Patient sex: F
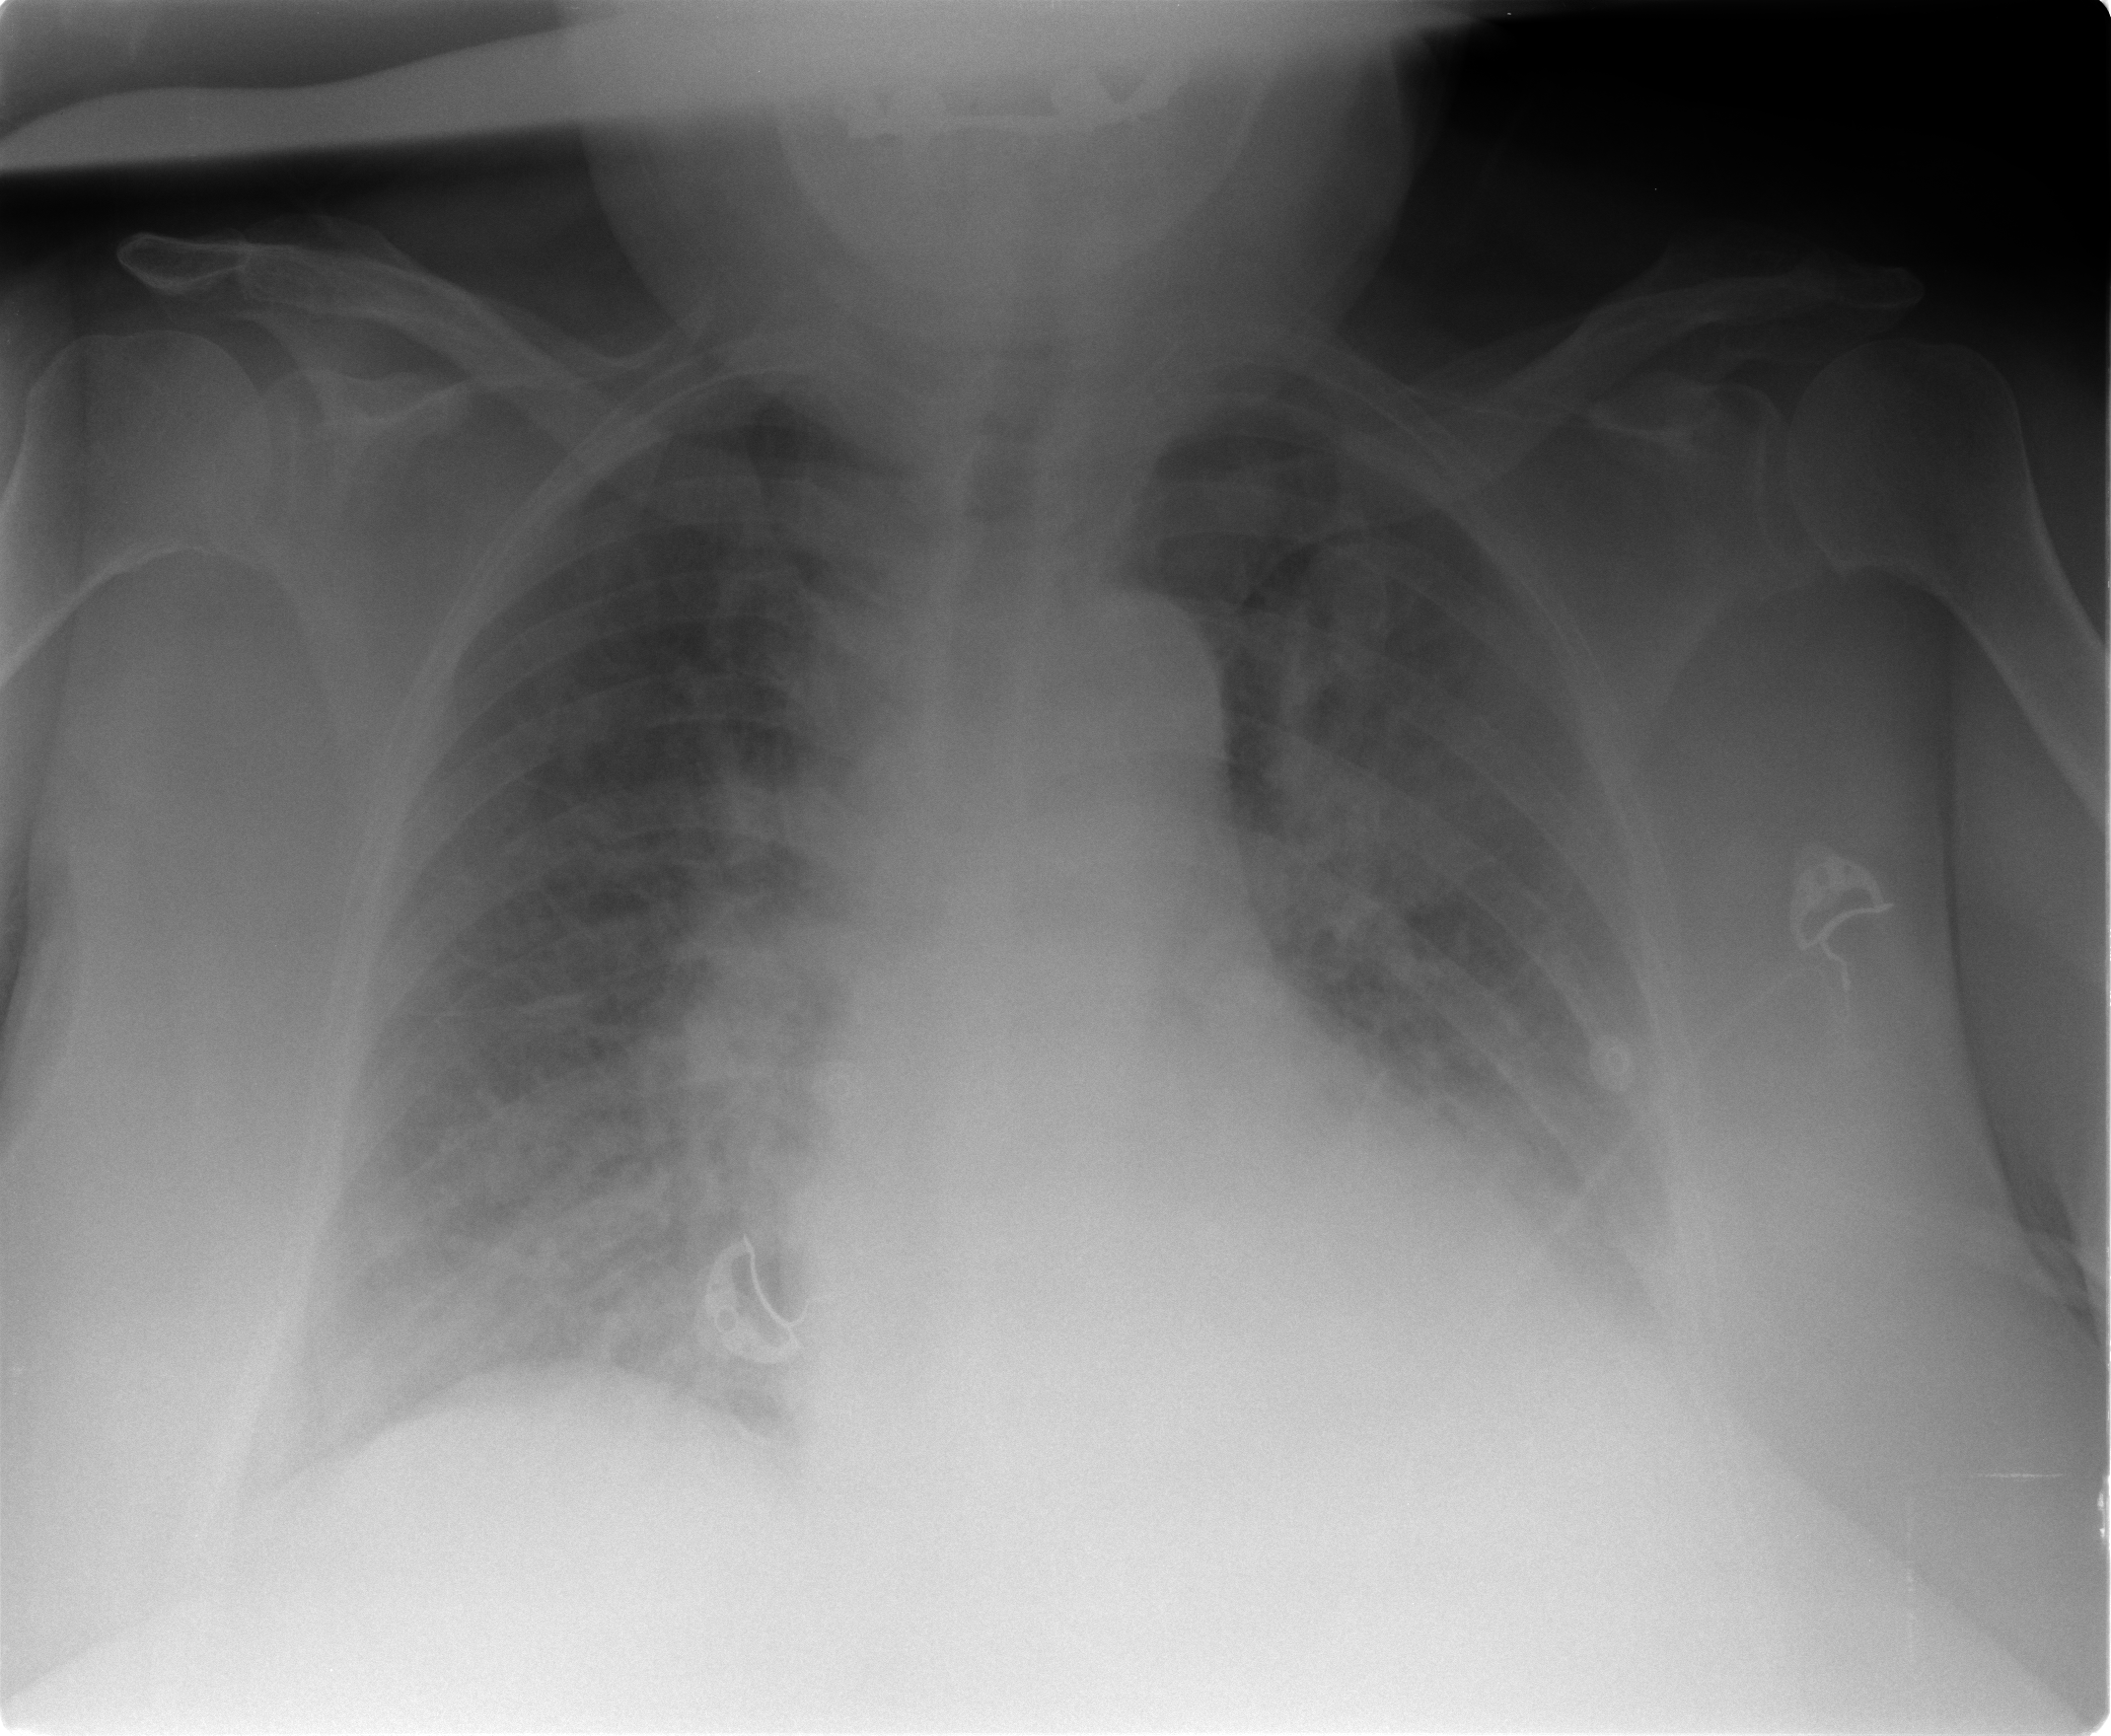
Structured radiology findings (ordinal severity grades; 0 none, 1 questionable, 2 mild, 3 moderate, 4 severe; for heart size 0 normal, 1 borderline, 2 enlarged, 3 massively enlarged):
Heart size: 2
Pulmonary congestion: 3
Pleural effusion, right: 2
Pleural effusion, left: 2
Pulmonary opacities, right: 3
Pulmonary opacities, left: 3
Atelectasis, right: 2
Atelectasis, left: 2